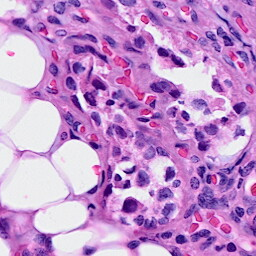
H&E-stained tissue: Breast